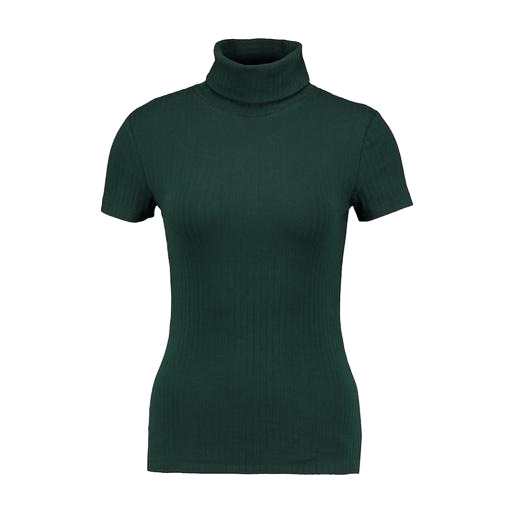
green polo-neck top, green skinny-fit stretch polo shirt, high-neck ribbed-jersey t-shirt, white background